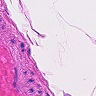
Metastatic tissue present: no